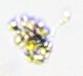
Label: Detritus